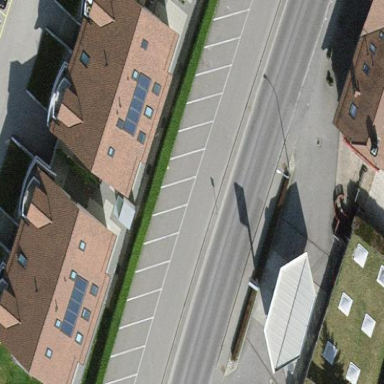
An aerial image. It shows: Parking area with surface.